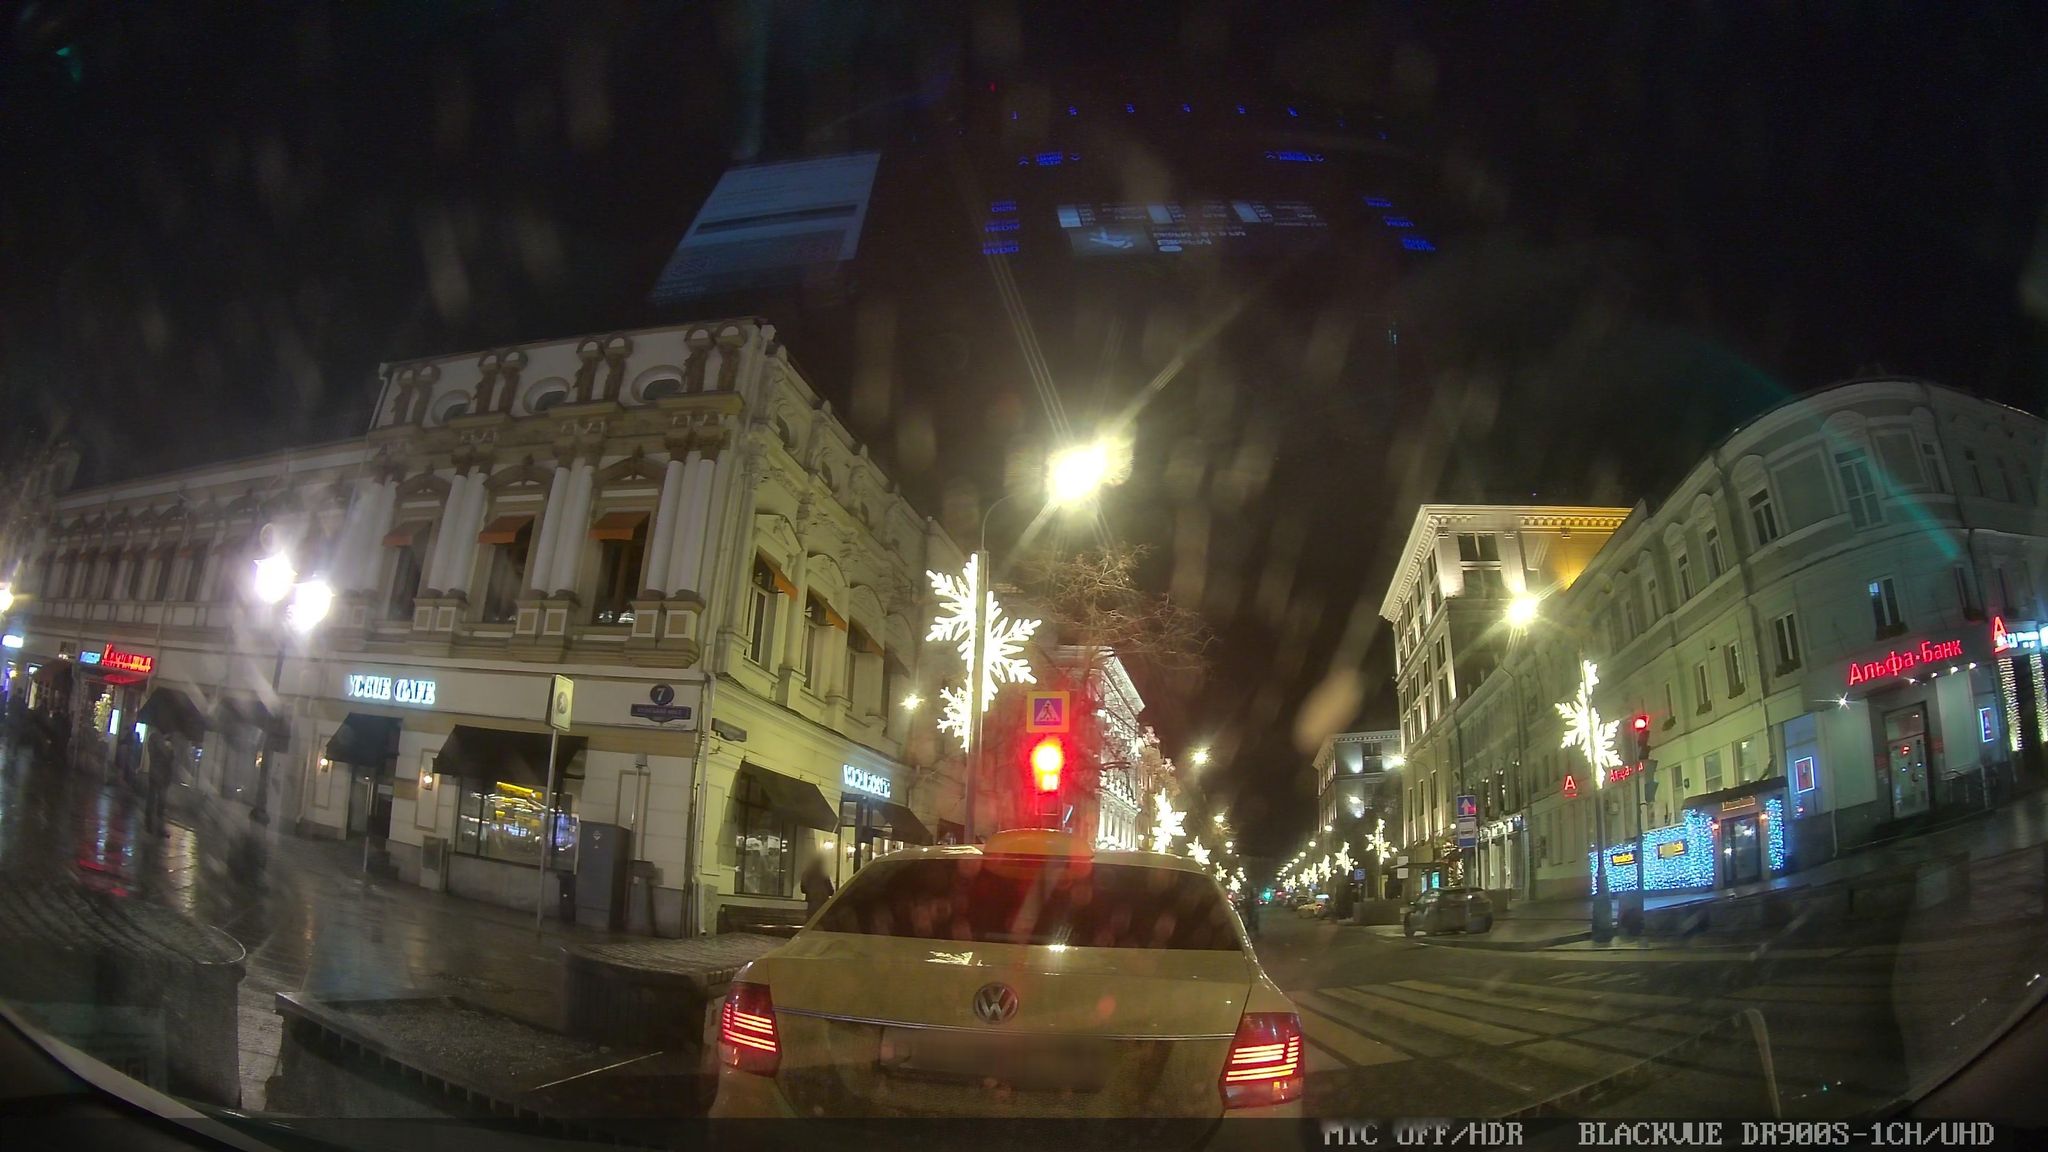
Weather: clear
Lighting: night
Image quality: slightly poor
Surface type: driving surface
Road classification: tertiary
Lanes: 2
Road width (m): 3.5
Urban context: urban centre
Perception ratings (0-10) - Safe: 1.43, Lively: 8.54, Beautiful: 5.78, Boring: 1, Depressing: 2.87, Wealthy: 3.88